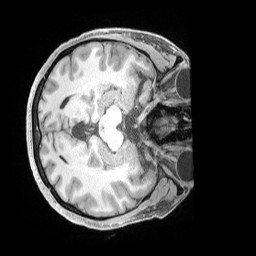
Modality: T1w
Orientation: axial
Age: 38
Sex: male
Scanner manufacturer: siemens
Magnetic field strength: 3 T
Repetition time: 2 s
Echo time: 0.00211 s